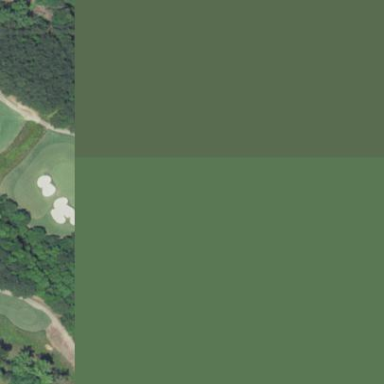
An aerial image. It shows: Water hazard on golf course.